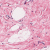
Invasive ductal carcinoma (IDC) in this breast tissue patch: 0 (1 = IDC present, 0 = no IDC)